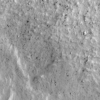
Label: not_dusty